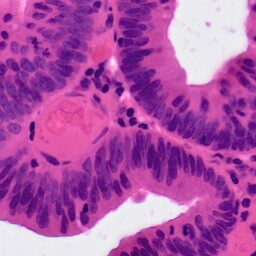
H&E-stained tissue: Colon